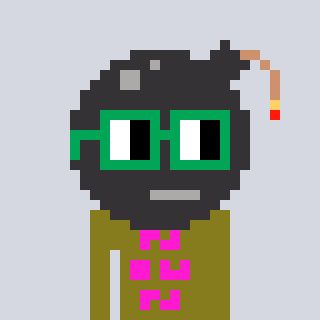
a pixel art character with square green glasses, a bomb-shaped head and a gunk-colored body on a cool background